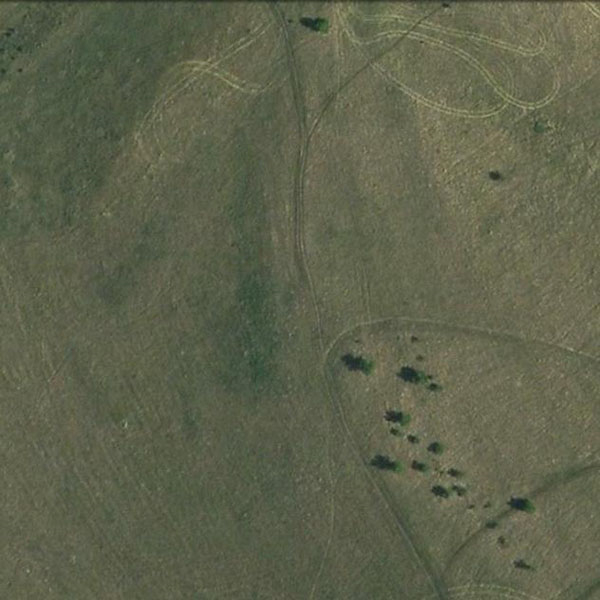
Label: Meadow